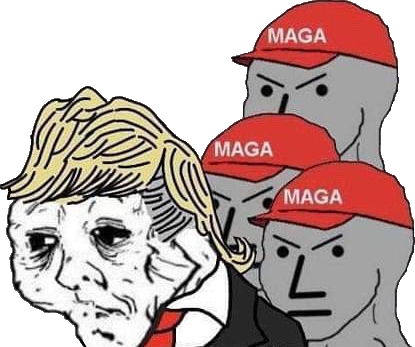
Label: 5_Yes_Honey